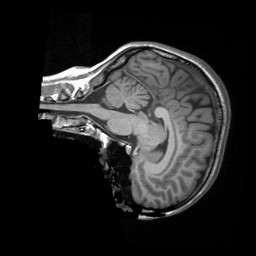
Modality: T1w
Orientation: sagittal
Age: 20
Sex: female
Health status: ill
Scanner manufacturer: siemens
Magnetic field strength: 3 T
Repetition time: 1.9 s
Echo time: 0.00247 s